Question: I'm trying to plot how the angle th and angular velocity o vary with respect to time t for a linear and non-linear pendulum using the trapezoid rule to solve for the differential equations, but I'm having trouble generating the actual plot.
This is the code I'm trying to implement for the linear pendulum with no frictional dampening or driving force where th is initialised to 0.2 and o to 0.0
'''
import matplotlib.pylab as plt
import math
theta = 0.2 #angle
omega = 0.0 #angular velocity
t = 0.0 #time
dt = 0.01
nsteps = 0
k = 0.0 #dampening coefficient
phi = 0.66667 #angular frequency of driving force
A = 0.0 #amplitude of driving force
#2nd order ODE for linear pendulum
def f(theta, omega, t):
return -theta - k*omega + A*math.cos(phi*t)
#trapezoid rule
for nsteps in range(0,1000):
k1a= dt*omega
k1b = dt*f(theta, omega, t)
k2a = dt*(omega + k1b)
k2b = dt*f(theta + k1a, omega + k1b, t + dt)
theta = theta + (k1a + k2a)/2
omega = omega + (k1b + k2b)/2
t = t + dt
nsteps = nsteps + 1
plt.plot(t, theta)
plt.plot(t, omega)
plt.axis([0, 500, -math.pi, math.pi])
plt.title('theta = 0.2, omega = 0.0')
plt.show()
'''
I've worked out the values for the first few iterations through the for loop by hand and it seems to behave as it should do, but the plot just gives me nothing:

I know it should get a sinusoid, so I think it might just be an issue with how I'm trying to generate the plot.
Any help would be much appreciated.
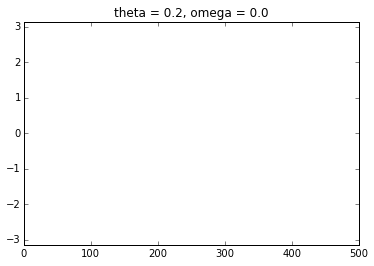
Answer: Welcome to MatPlotLib (and Python in general it seems). This answer will be a list of pointers more than anything else. Hopefully it will will guide you into researching the right topics next time you decide to do something like this.
The main problem with your code is that you call 'plt.plot' for every single point in your time evolution. This creates a new plot with a pair of points in it every time. What you probably want to do is accumulate lists or arrays containing 1000 values of 't', 'omega' and 'theta'. You can then plot those all at once outside the loop.
Before I show how to do that, here are some smaller issues I see:
1. pylab is pretty much deprecated at this point. Use pyplot instead. The imports from matplotlib import pyplot as plt and import matplotlib.pyplot as plt are equivalent.
2. You increment nsteps in the loop. This is completely unnecessary. The way for loops work is to assign a new value of nsteps in each iteration, taken from the next value in the iterable you are looping over, in this case range(1000). When the loop assigns 100 to nsteps, and you assign 999 to it in the body of the loop, the next iteration will see nsteps set to 101 whether you like it or not.
3. You are not using the right limits in your call to axis: with a dt of 0.01, 1000 steps will get you a time range of 10 seconds, not 500. Matplotlib is pretty good at setting the axes itself, so I would prefer omitting that call entirely, or at the very least fixing it to something like plt.axis([0, dt * nsteps, -math.pi, math.pi]).
Given all that, here is how I would rewrite the loop portion of your code:
'''
from matplotlib import pyplot as plt
...
t_list = [t]
omega_list = [omega]
theta_list = [theta]
#trapezoid rule
for nsteps in range(0,1000):
k1a = dt * omega
k1b = dt * f(theta, omega, t)
k2a = dt * (omega + k1b)
k2b = dt * f(theta + k1a, omega + k1b, t + dt)
theta = theta + (k1a + k2a) / 2
omega = omega + (k1b + k2b) / 2
t = t + dt
t_list.append(t)
theta_list.append(theta)
omega_list.append(omega)
plt.plot(t_list, theta_list)
plt.plot(t_list, omega_list)
plt.title('theta = 0.2, omega = 0.0')
plt.show()
'''
The code above works, but it is not very efficient. I would look into the numpy library as a start to numerical computing in Python. It provides an array type and lots of math functions. Numpy arrays are the basis of what MatPlotLib is built on as well. All the lists you pass in are converted to arrays internally. When you have reached the limits of what numpy can do for you, look at scipy and other libraries. Python has lots of great math libraries waiting to be explored.